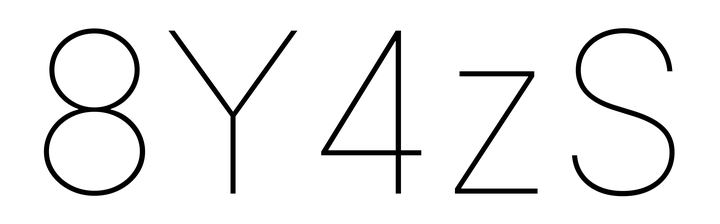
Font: Inter_Thin